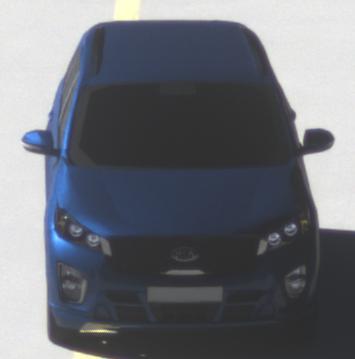
Make: KIA
Model: Sorento 2.2 CRDi
Detailed model: Sorento (UM)
Model produced from: 2015/03
Model produced until: 2017/10
Doors: 5
Color: blue
Road condition: dry road
Daytime: morning or afternoon
Contrast: high contrast